Question: There is a button which is clicked programmatically with code below but it stays as focused (I am not sure with terminology though). How can I get rid of that?

'''
private void txt_addRemove_KeyDown(object sender, KeyEventArgs e)
{
if (e.Key == Key.Return)
{
btn_BC_add.RaiseEvent(new RoutedEventArgs(Button.ClickEvent));
}
}
'''
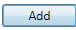
Answer: Apart a fact that wired to call a 'ButtonClick'. What you do, instead, at least define a 'Command', associate it to a button, and from this code call 'RaiseEvent', but call 'Command' associated to that button. In practise you call a function.
What about a focus, be enough to set esplicitly a focus to some other control on your view.
Hope this helps.